Question: i'm trying to create a curved slider with jquery like this:

with no success.
can anyone point be to the right direction?
Thanks allot
Avi
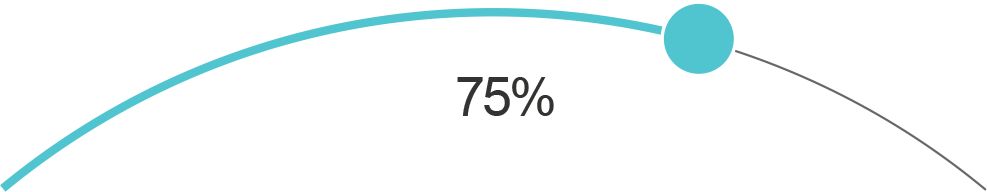
Answer: This is what you want exactly. By using the jQuery <URL> plugin you can make any type of arc slider with custom appearance.
Please check this <URL> for the demo of you requirement.
'''
$("#arc-slider").roundSlider({
sliderType: "min-range",
circleShape: "custom-quarter",
value: 75,
startAngle: 45,
editableTooltip: true,
radius: 350,
width: 6,
handleSize: "+32",
tooltipFormat: function (args) {
return args.value + " %";
}
});
'''
'''
#arc-slider {
height: 110px !important;
width: 500px !important;
overflow: hidden;
padding: 15px;
}
#arc-slider .rs-container {
margin-left: -350px; /* here 350 is the radius value */
left: 50%;
}
#arc-slider .rs-tooltip {
top: 60px;
}
#arc-slider .rs-tooltip-text {
font-size: 25px;
}
#arc-slider .rs-border{
border-width: 0px;
}
/* Appearance related changes */
.rs-control .rs-range-color {
background-color: #54BBE0;
}
.rs-control .rs-path-color {
background-color: #5f5f5f;
}
.rs-control .rs-handle {
background-color: #51c5cf;
}
'''
'''
<script src="https://ajax.googleapis.com/ajax/libs/jquery/1.11.1/jquery.min.js"></script>
<script src="https://cdn.jsdelivr.net/jquery.roundslider/1.0/roundslider.min.js"></script>
<link href="https://cdn.jsdelivr.net/jquery.roundslider/1.0/roundslider.min.css" rel="stylesheet"/>
<div id="arc-slider" class="rslider"></div>
'''

To know more about the <URL> page.